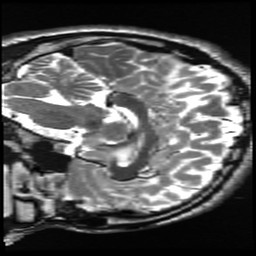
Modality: T2w
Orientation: sagittal
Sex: male
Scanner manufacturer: ge
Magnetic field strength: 3 T
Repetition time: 5 s
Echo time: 0.1012 s